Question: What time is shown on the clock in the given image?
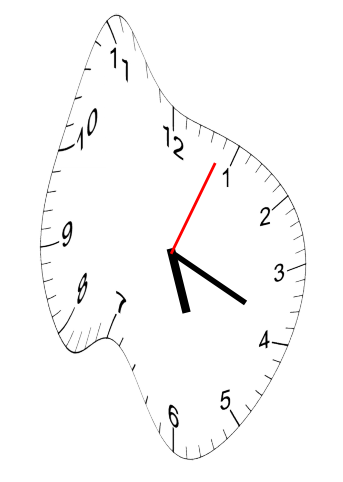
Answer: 05:19:04